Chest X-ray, PA view. Patient: 56 years old, sex M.
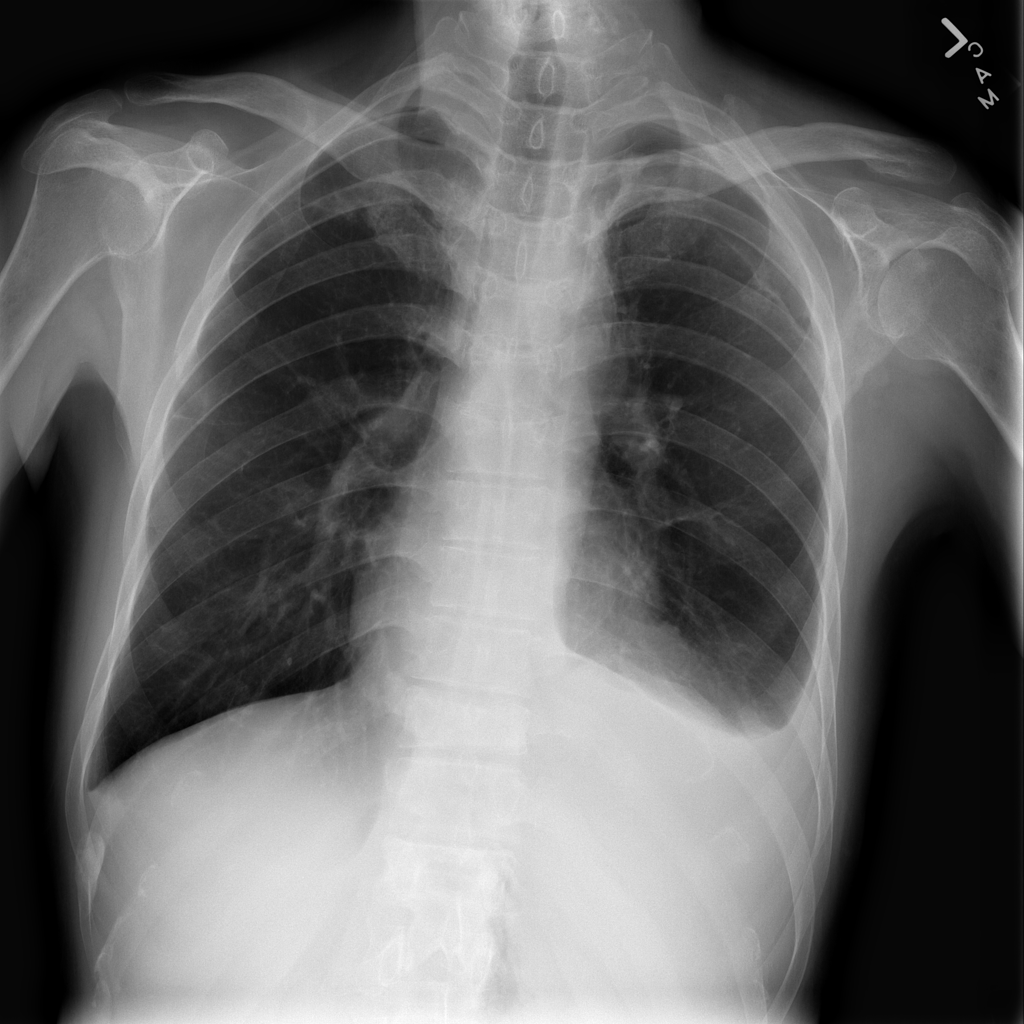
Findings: No Finding